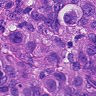
Metastatic tissue present: yes